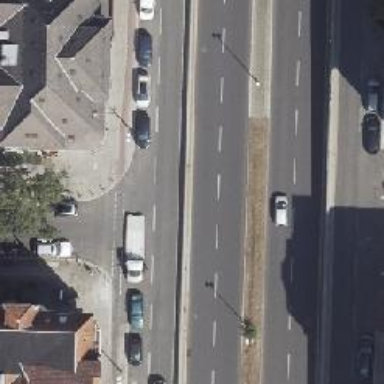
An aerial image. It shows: Secondary link road with asphalt surface. There is cycle track on the right side.